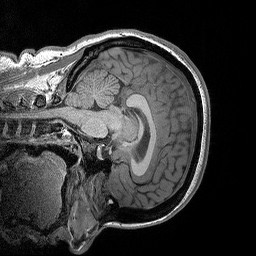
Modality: T1w
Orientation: sagittal
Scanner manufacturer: siemens
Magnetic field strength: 3 T
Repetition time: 2.3 s
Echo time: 0.00298 s